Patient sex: F
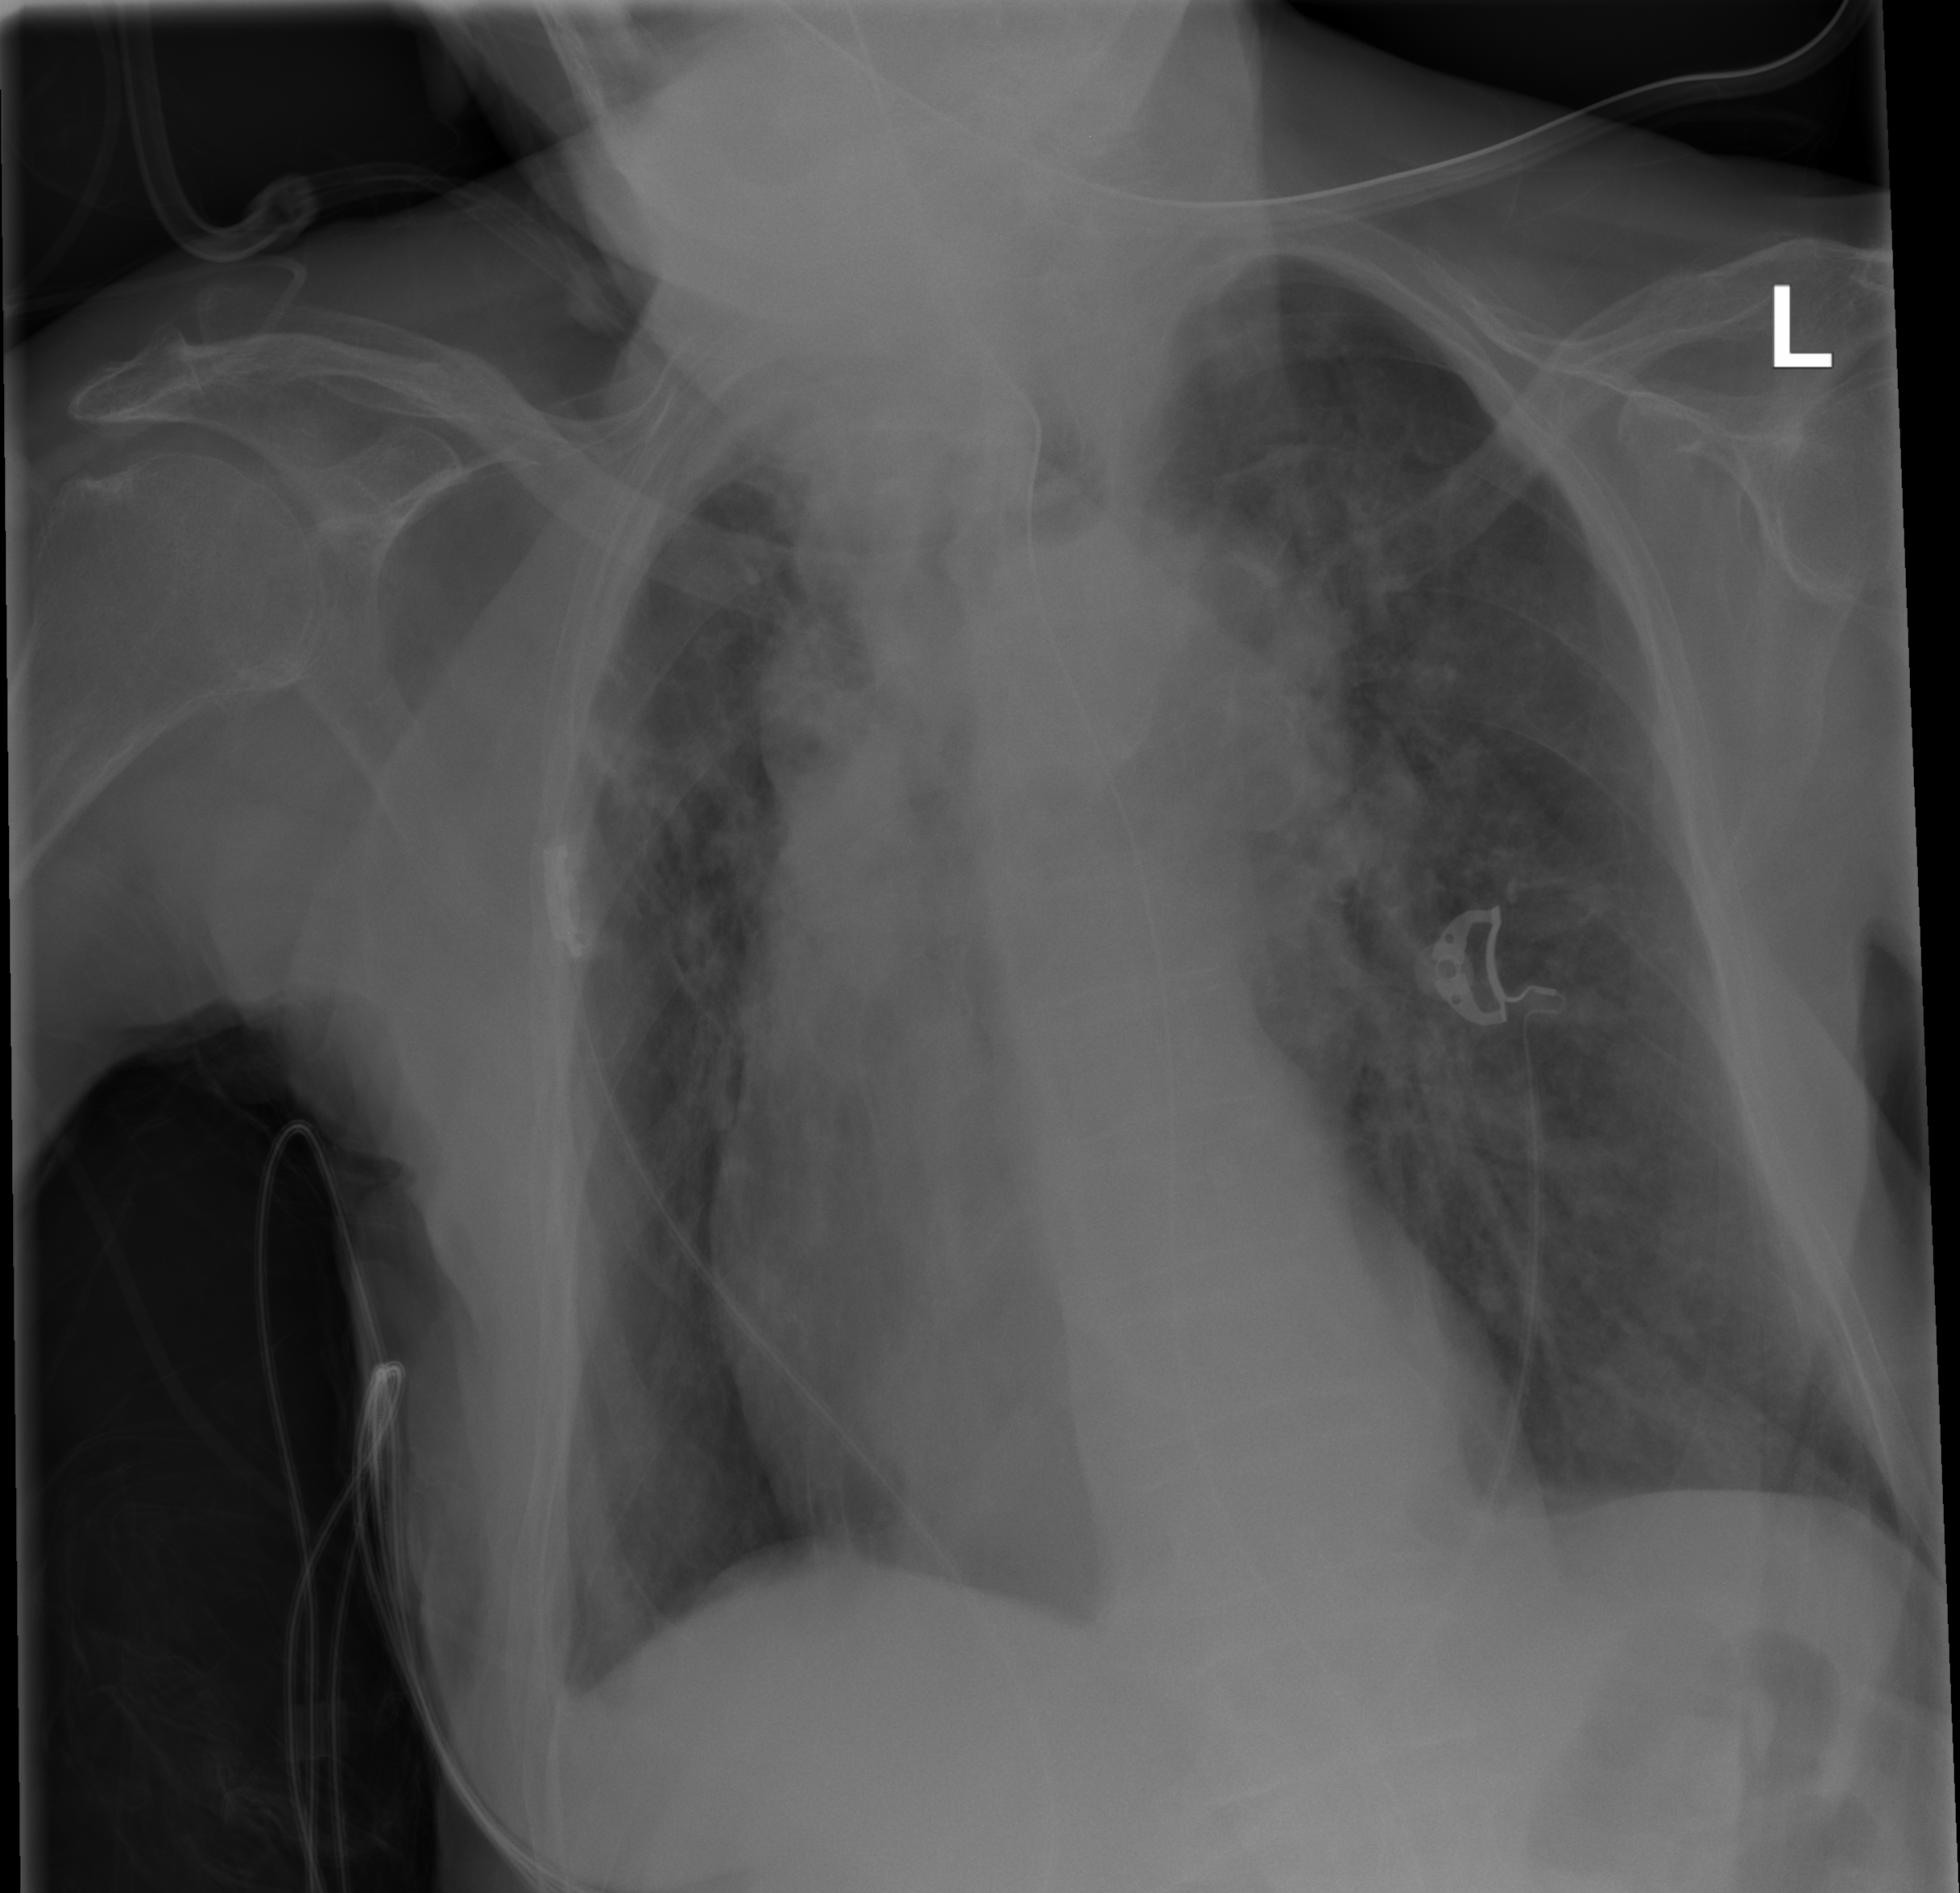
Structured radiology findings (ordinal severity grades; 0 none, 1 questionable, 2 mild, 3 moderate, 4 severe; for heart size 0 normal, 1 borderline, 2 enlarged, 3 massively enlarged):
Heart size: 2
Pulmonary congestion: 0
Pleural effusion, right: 0
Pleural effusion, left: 0
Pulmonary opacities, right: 0
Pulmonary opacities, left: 0
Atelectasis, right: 2
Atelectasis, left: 0